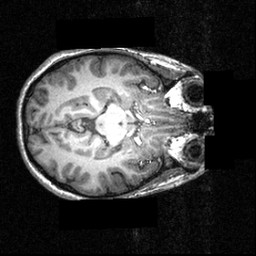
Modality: T1w
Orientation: axial
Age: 22
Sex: female
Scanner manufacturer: siemens
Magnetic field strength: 3.951 T
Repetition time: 1.5 s
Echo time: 0.00335 s